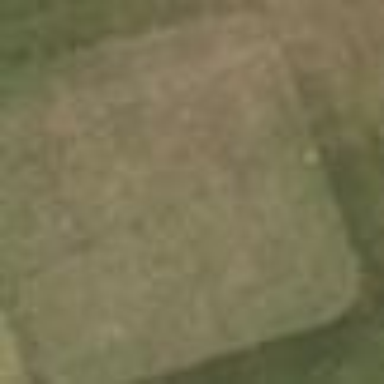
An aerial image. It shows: Golf tee.